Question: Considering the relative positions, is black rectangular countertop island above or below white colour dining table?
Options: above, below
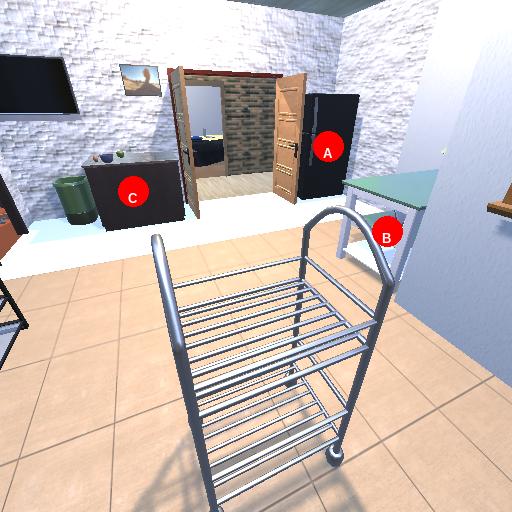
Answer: above